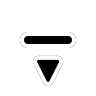
Cursor type: resize_s
OS/theme: macos
Variant: default